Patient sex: M
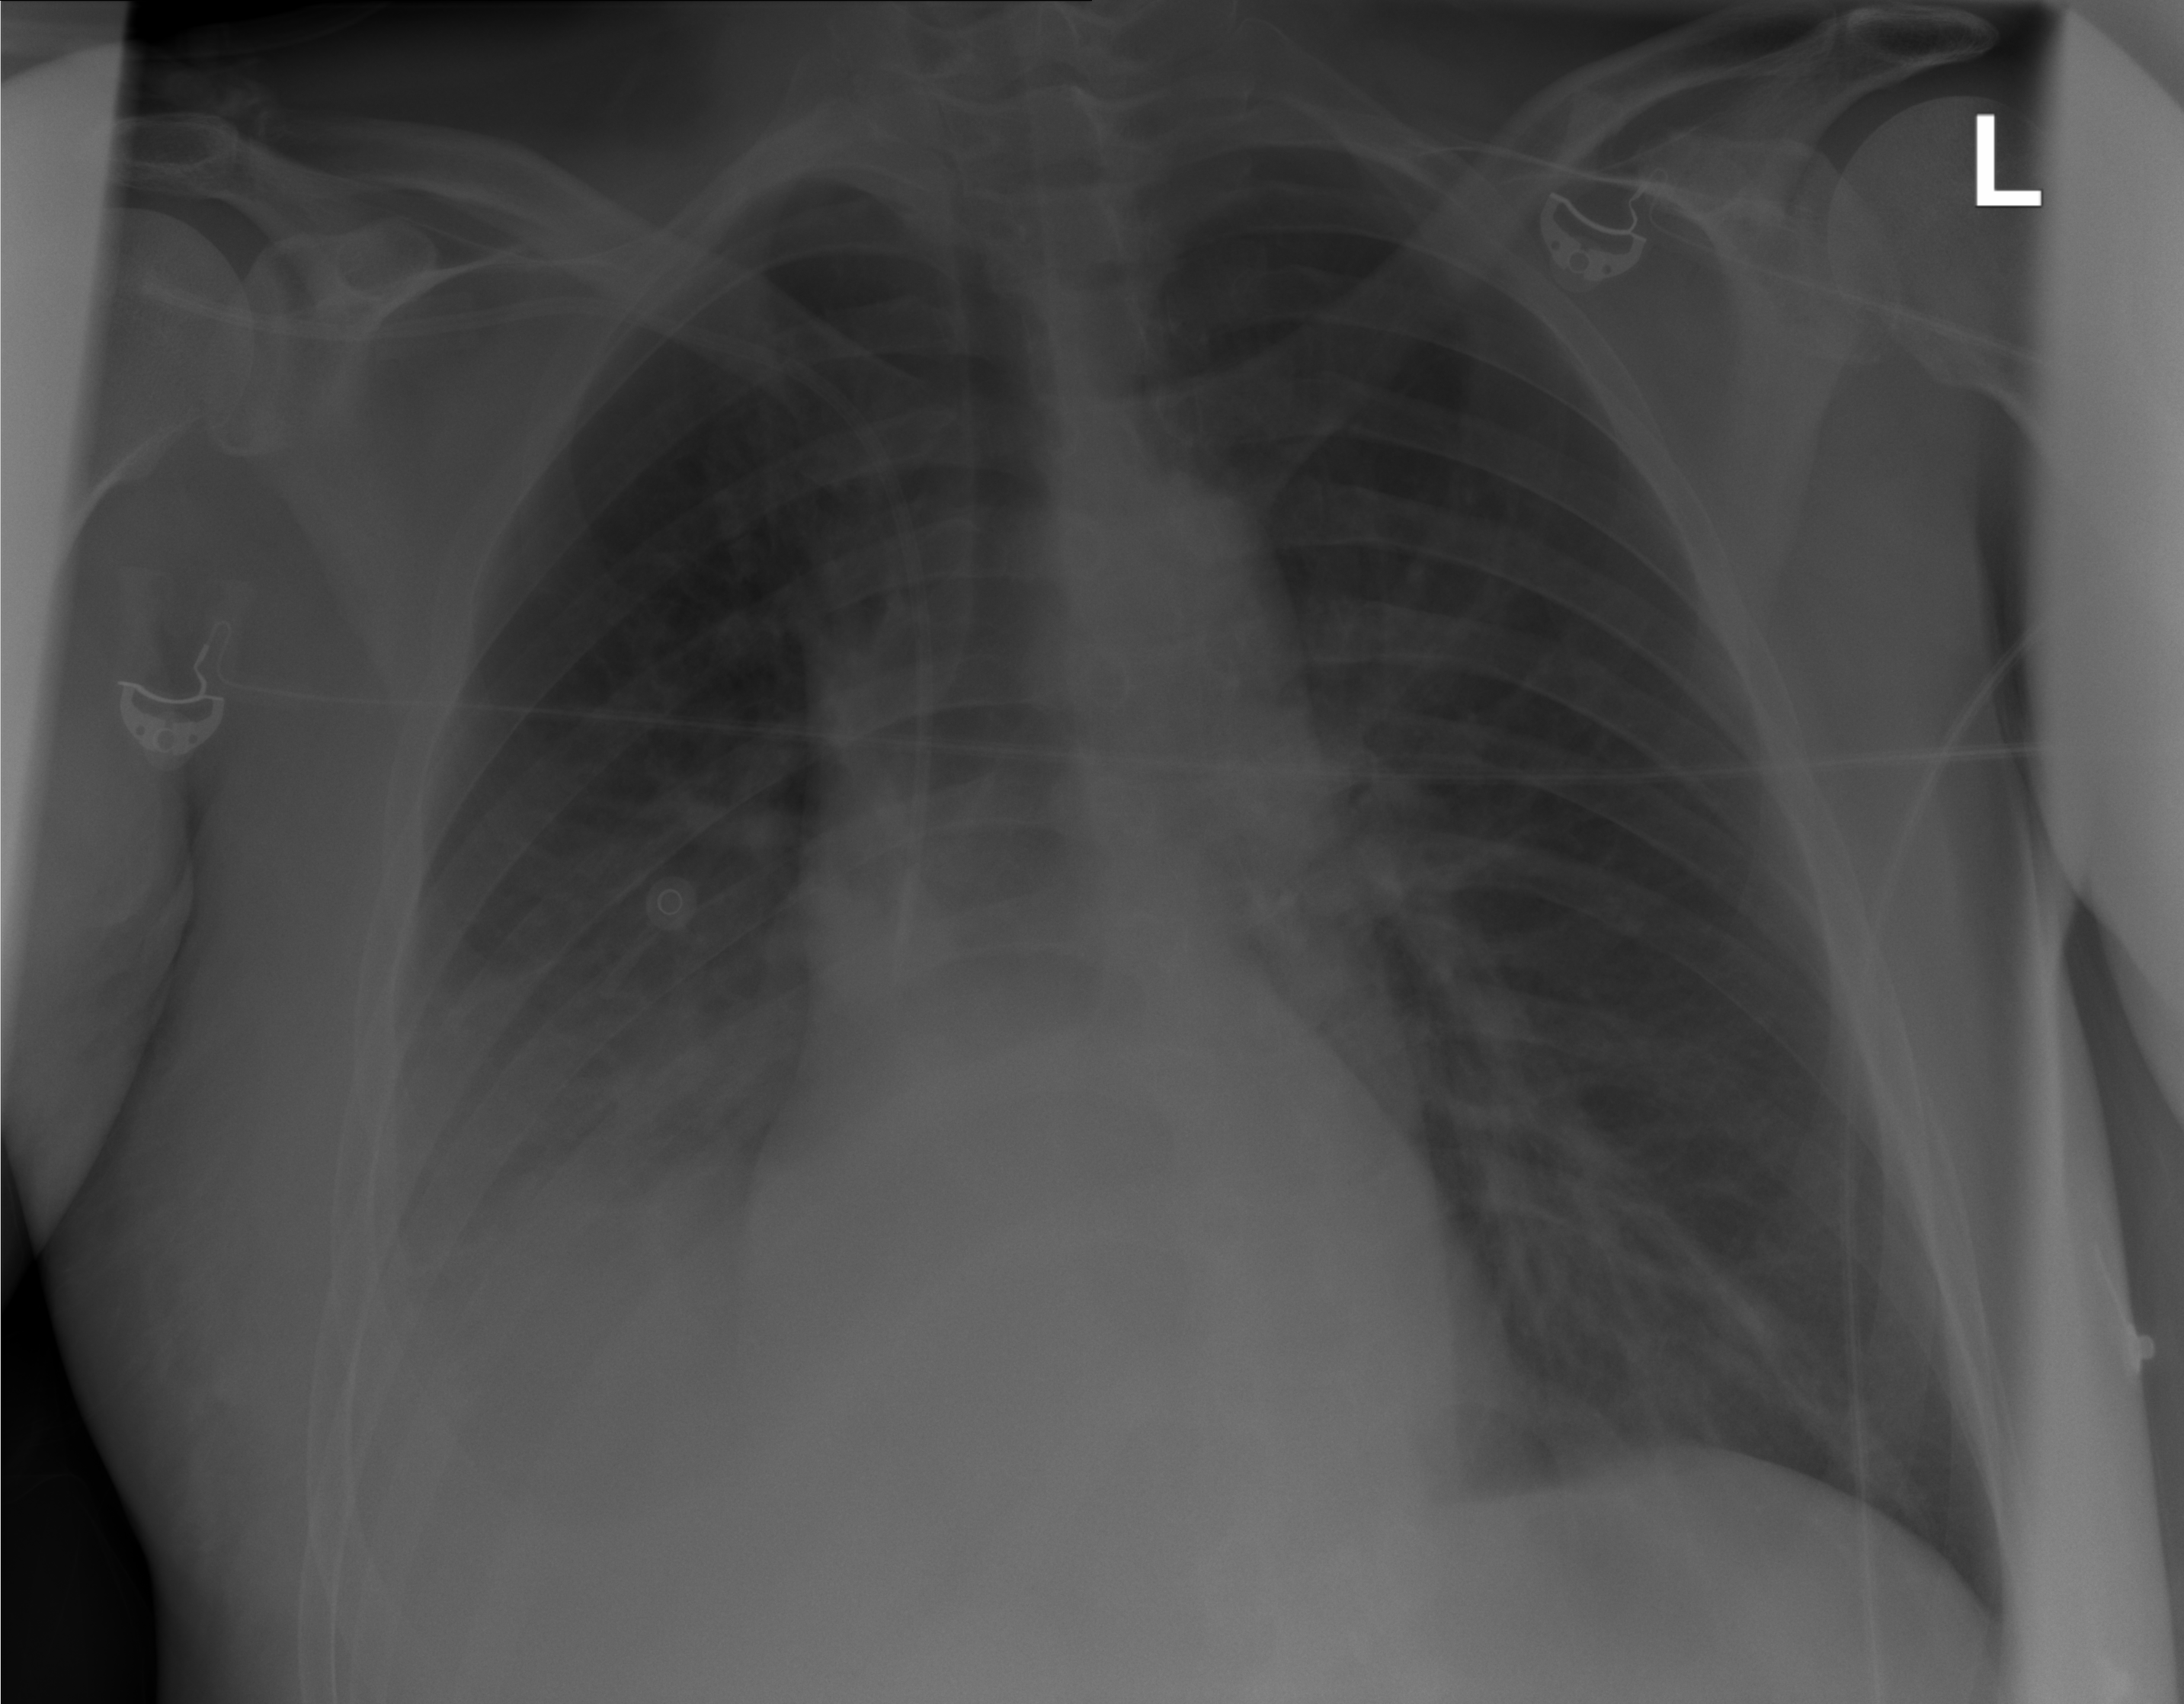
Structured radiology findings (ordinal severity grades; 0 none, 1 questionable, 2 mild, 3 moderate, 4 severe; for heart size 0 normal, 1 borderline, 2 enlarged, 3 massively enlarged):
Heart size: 0
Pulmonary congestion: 0
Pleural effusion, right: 0
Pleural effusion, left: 0
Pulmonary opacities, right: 3
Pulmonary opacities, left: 0
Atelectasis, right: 2
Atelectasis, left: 1